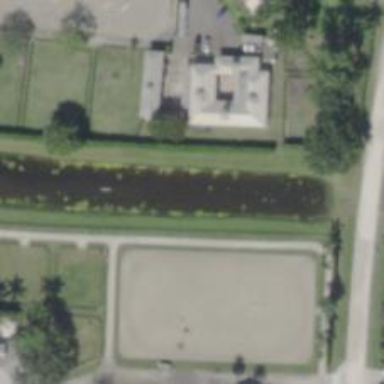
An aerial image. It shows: Canal.